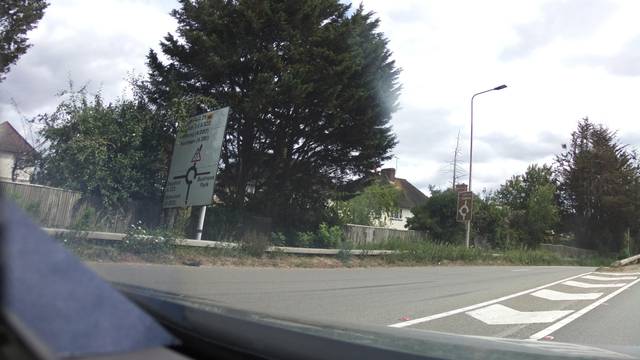
Region: United Kingdom
Coordinates: 51.248, -0.5922